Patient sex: M
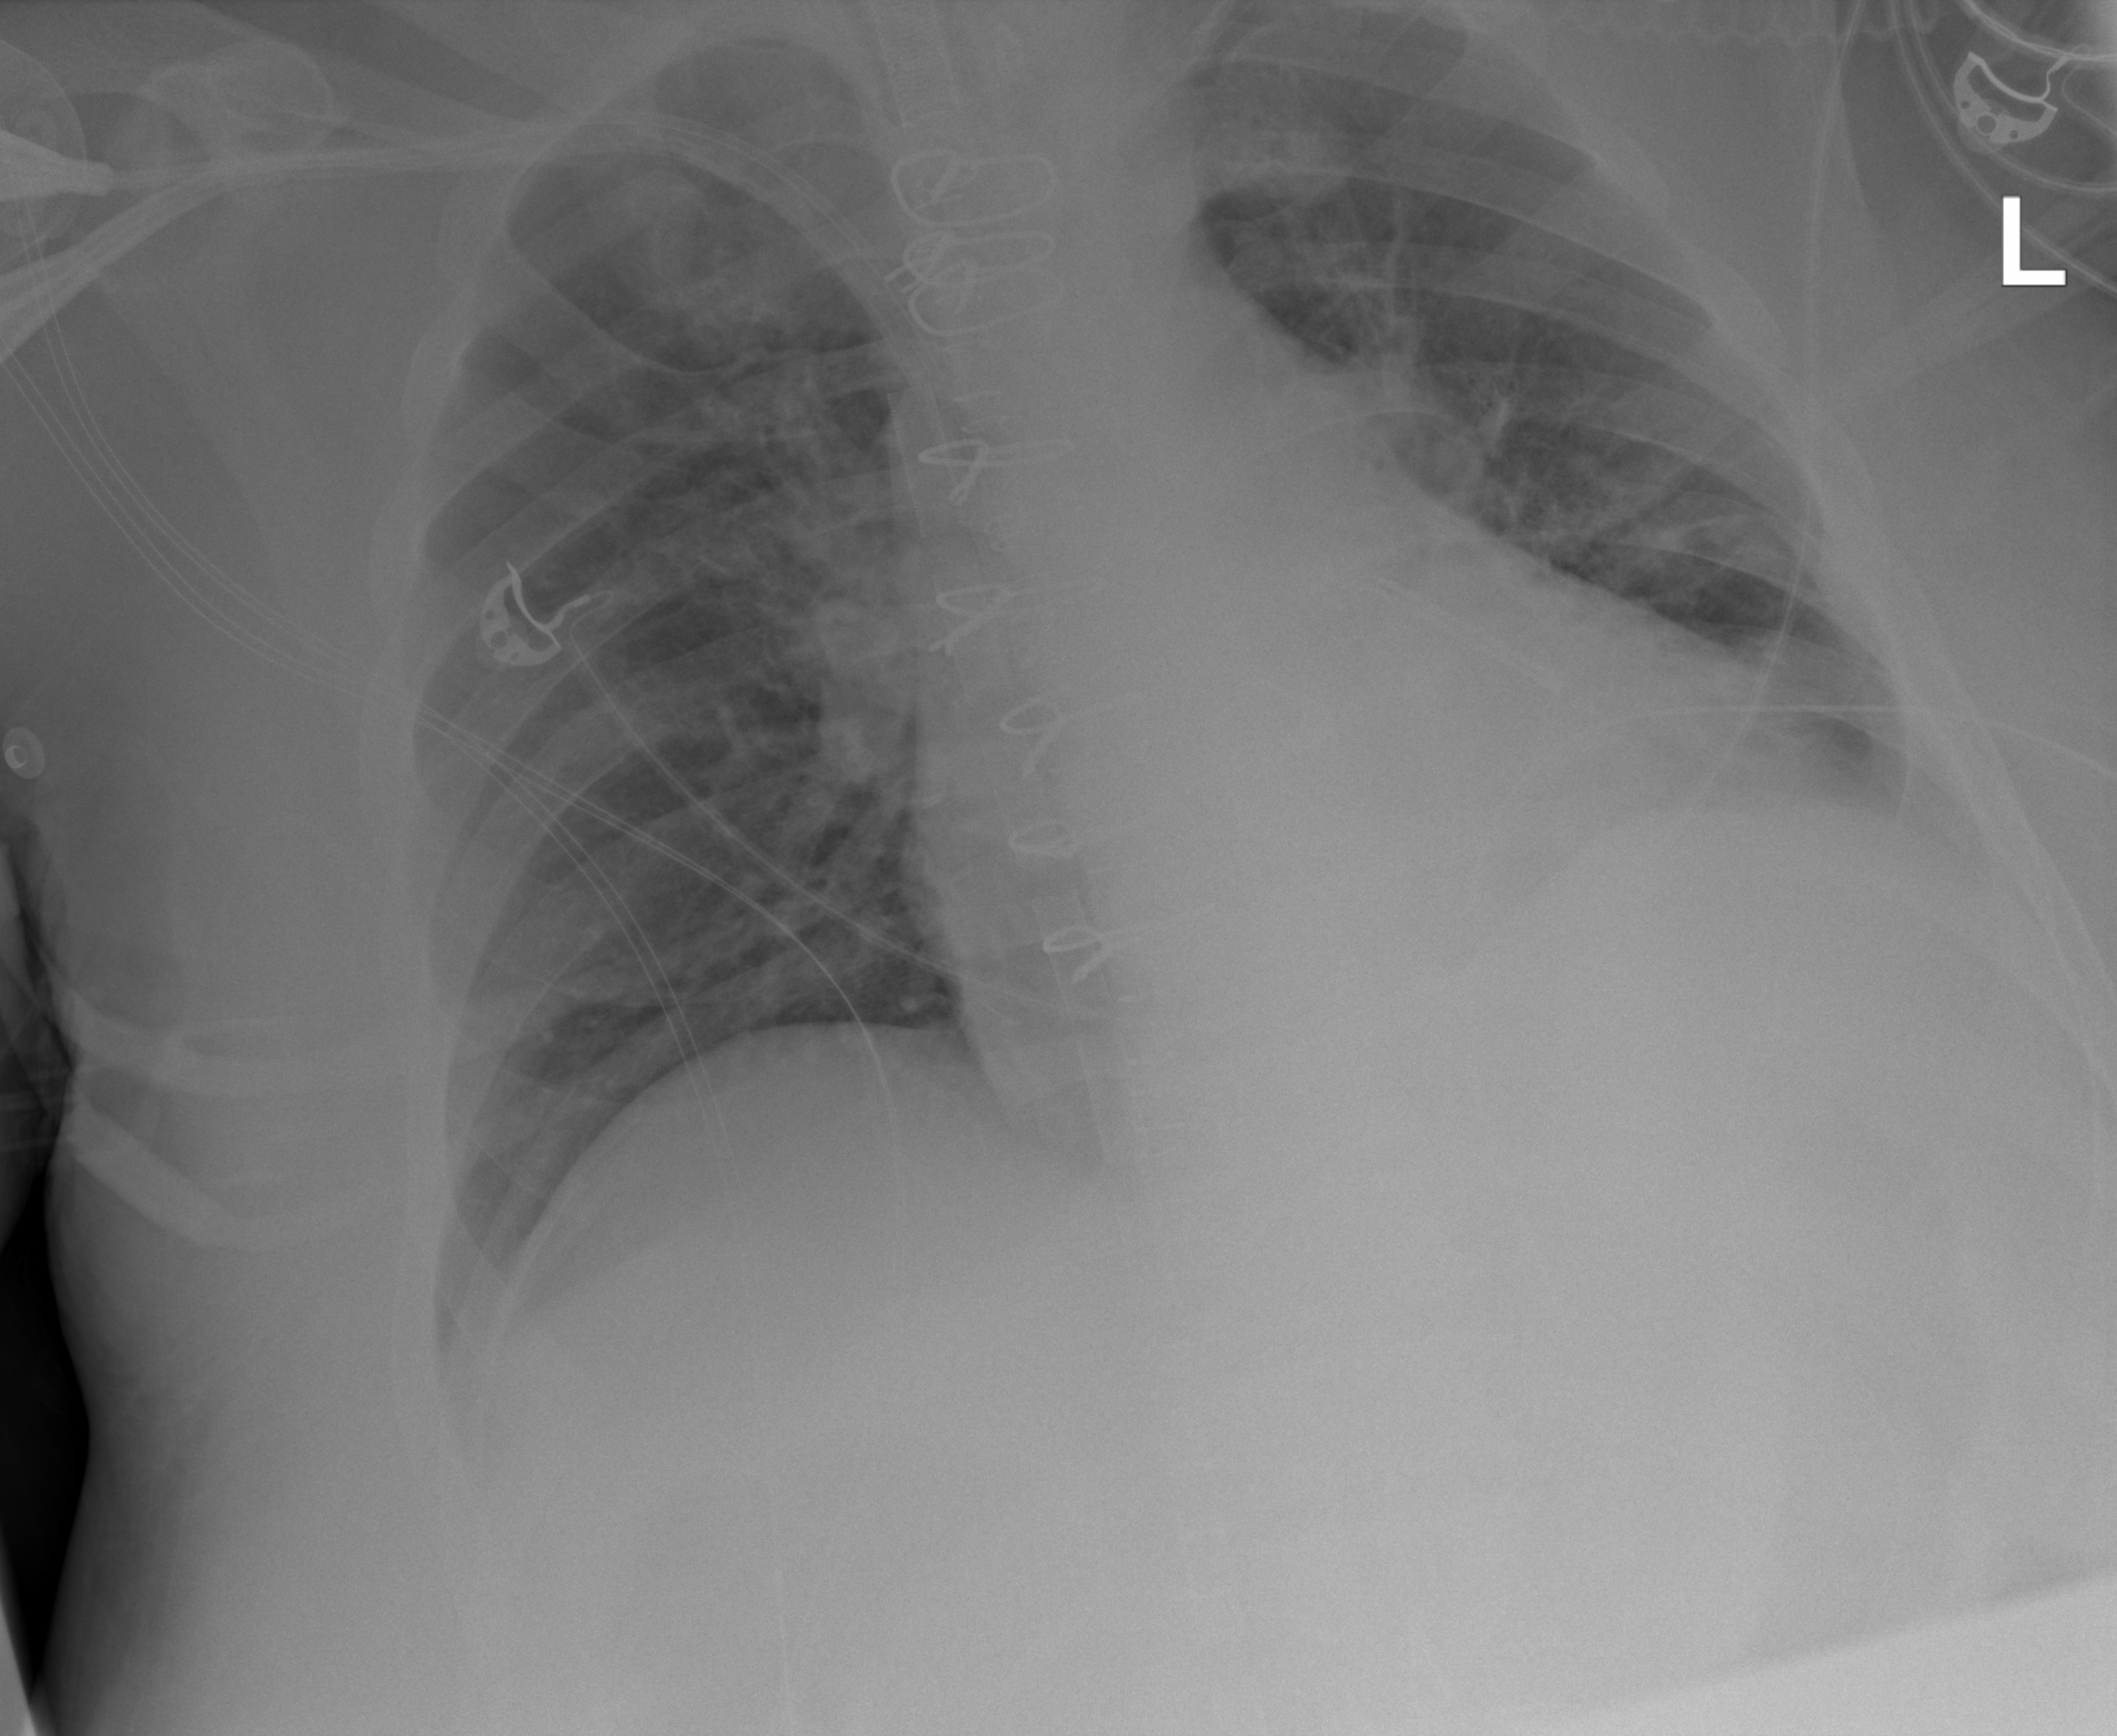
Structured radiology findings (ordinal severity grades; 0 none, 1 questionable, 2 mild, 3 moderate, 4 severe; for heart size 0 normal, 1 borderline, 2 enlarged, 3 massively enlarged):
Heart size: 2
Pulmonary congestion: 2
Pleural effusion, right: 0
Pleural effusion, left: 2
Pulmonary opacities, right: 0
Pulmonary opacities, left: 0
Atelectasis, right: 0
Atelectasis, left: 2